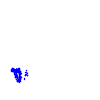
Particle: electron